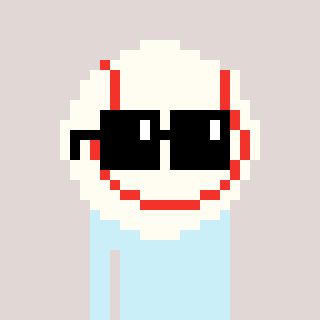
a pixel art character with square black sunglasses, a baseball ball-shaped head and a orange-colored body on a warm background